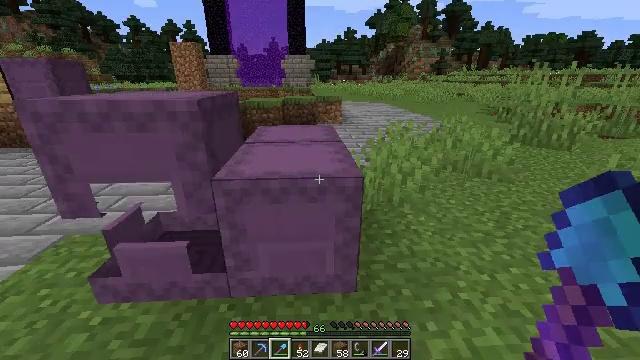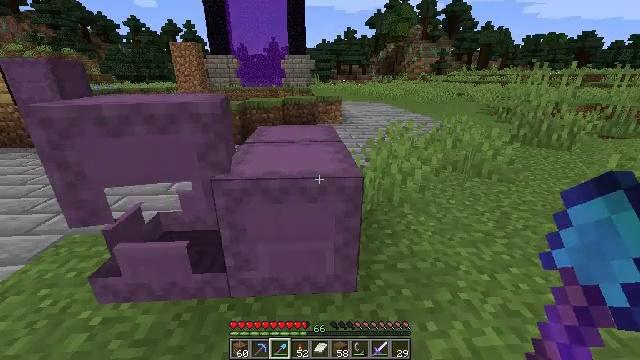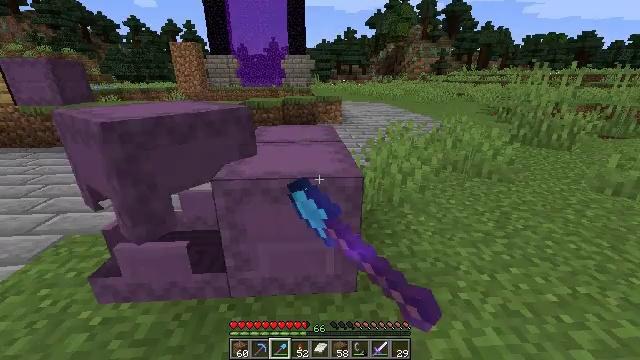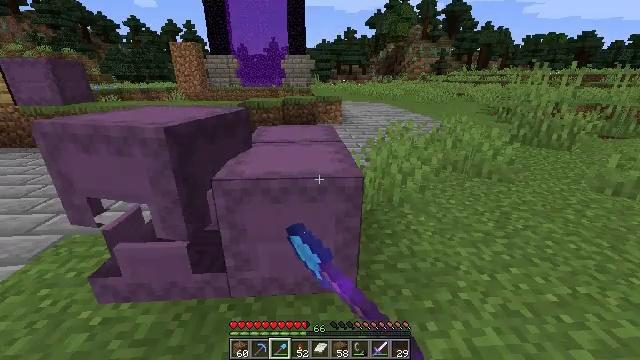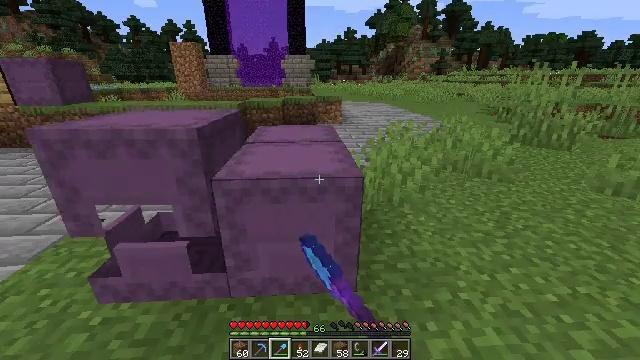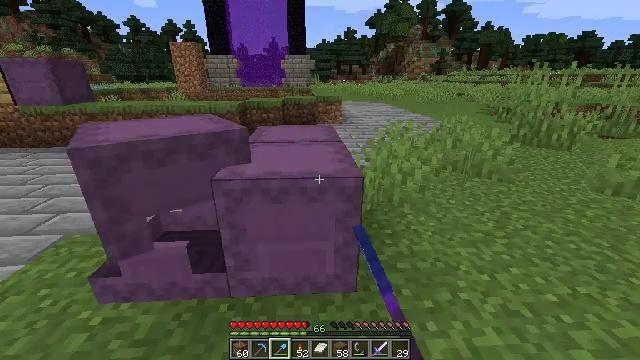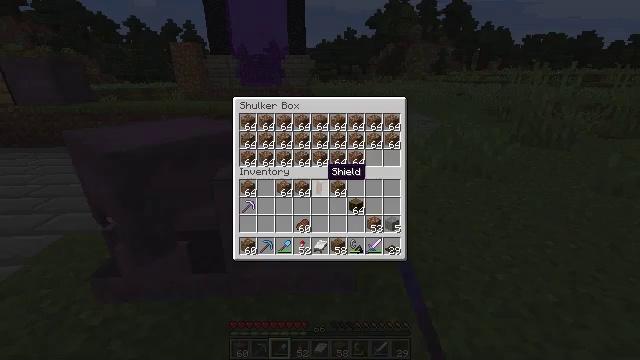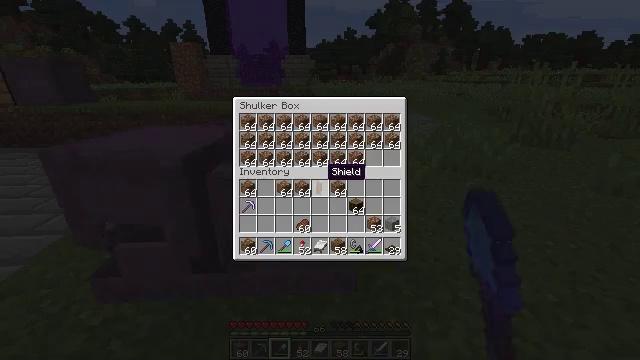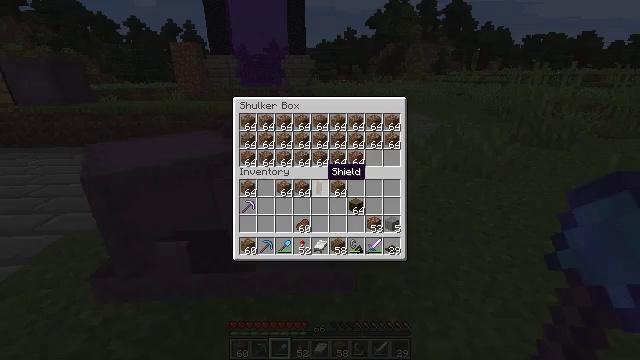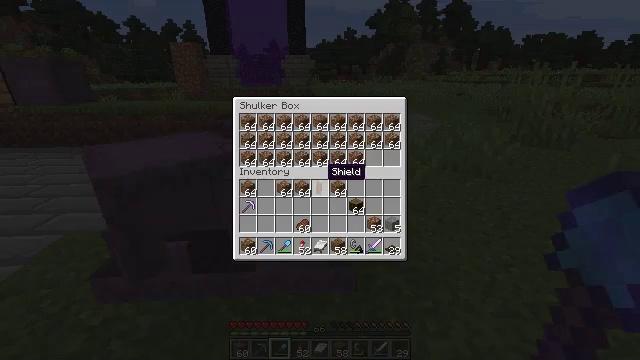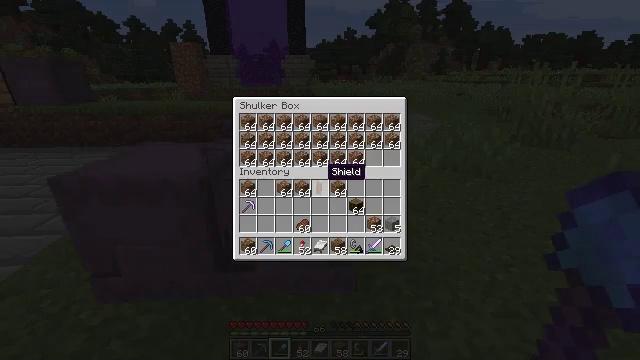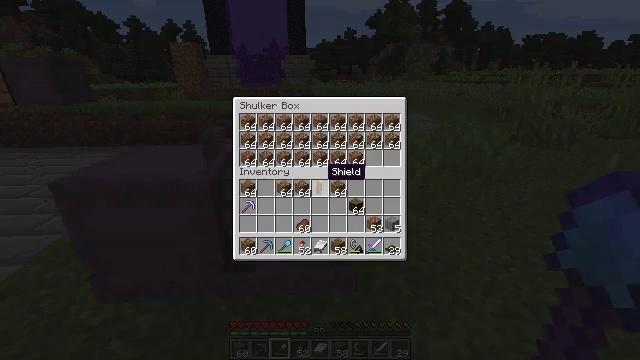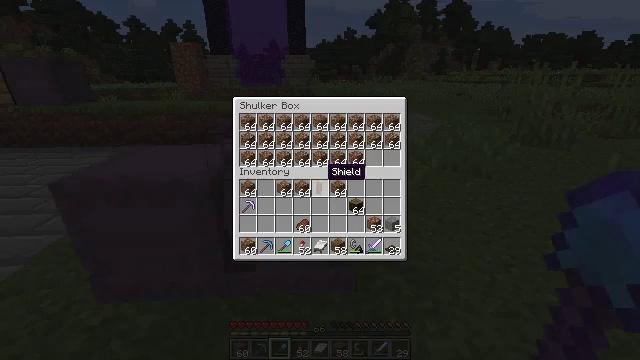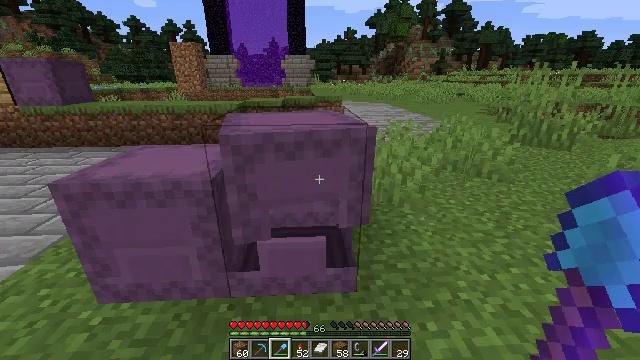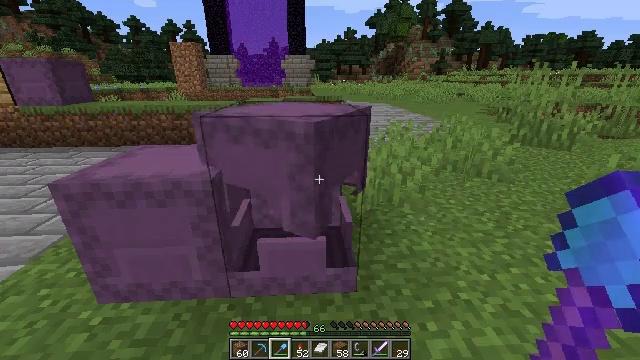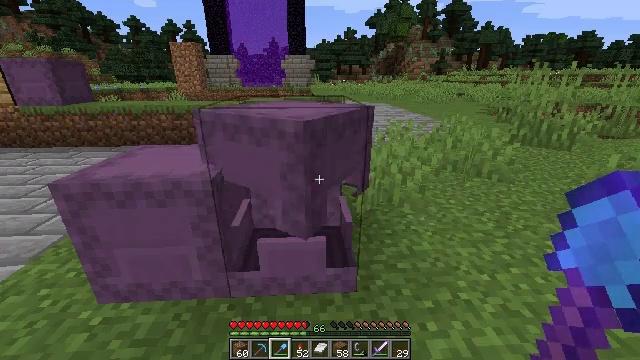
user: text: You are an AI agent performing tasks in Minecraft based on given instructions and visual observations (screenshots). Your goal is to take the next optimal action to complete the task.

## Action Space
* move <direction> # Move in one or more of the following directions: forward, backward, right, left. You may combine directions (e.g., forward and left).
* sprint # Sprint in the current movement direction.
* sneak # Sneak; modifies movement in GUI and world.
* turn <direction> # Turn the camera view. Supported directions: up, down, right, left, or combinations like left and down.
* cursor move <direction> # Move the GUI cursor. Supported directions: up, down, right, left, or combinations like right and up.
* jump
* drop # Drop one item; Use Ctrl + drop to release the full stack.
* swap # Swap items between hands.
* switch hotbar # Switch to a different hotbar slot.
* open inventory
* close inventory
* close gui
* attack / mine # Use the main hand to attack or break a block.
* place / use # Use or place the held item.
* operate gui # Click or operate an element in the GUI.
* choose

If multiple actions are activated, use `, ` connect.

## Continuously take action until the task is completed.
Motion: motion action
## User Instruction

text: Craft stone brick slabs.
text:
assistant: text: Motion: use / place
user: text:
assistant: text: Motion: use / place
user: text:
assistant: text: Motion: use / place
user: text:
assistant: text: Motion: no_op
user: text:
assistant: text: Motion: no_op
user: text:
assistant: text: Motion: no_op
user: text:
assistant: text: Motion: no_op
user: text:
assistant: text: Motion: no_op
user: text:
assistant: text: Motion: no_op
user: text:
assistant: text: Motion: no_op
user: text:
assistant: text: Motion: no_op
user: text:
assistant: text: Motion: no_op
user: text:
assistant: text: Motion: close inventory
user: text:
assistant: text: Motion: close inventory
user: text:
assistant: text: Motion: close inventory
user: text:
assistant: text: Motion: move forward
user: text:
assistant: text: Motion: move forward and move right
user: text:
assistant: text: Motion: move forward and move right, turn left
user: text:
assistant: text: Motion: move forward and move right, turn left
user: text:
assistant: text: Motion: move forward and move right, turn left
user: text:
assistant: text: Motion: move forward and move right, turn left and down
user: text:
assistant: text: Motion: move forward and move right, turn left
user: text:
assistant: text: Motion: move forward and move right, turn left
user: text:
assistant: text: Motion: move forward and move right, turn left
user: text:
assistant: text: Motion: move forward and move right, turn left
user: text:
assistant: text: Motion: move forward and move right, turn left
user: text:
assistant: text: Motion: turn left
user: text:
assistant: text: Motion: turn left
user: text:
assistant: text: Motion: turn left
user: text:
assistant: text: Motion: no_op